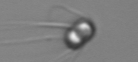
Label: Chaetoceros